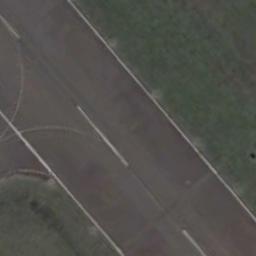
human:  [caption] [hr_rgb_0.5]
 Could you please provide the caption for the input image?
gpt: There is a green lawn next to the runway, And there are white dashes on the runway .

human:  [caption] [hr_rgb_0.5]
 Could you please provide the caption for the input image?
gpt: The runway is surrounded by grass .

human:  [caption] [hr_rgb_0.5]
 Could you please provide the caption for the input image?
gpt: The runway goes through the lawn .

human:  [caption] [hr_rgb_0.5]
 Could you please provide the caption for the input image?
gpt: The runway is on the grass .

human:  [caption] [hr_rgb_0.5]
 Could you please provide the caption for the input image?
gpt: There are green lawns beside the runway .